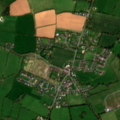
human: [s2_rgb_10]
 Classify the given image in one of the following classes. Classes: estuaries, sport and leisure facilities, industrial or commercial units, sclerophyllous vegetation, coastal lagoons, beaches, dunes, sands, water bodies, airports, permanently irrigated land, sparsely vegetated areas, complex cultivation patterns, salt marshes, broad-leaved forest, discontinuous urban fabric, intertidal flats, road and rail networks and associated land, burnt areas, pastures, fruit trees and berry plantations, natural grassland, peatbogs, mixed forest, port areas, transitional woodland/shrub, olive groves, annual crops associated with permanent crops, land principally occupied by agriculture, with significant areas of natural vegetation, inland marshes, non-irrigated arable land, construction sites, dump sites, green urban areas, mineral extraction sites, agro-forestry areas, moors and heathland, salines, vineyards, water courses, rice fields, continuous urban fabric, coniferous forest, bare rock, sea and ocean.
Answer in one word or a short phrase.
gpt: discontinuous urban fabric, non-irrigated arable land, pastures, land principally occupied by agriculture, with significant areas of natural vegetation